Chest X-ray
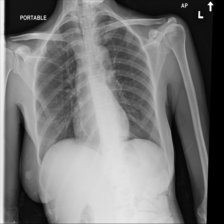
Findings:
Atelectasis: negative
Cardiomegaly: negative
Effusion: negative
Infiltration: negative
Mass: negative
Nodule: negative
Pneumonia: negative
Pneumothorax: negative
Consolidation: negative
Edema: negative
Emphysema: negative
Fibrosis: negative
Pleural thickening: negative
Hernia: negative